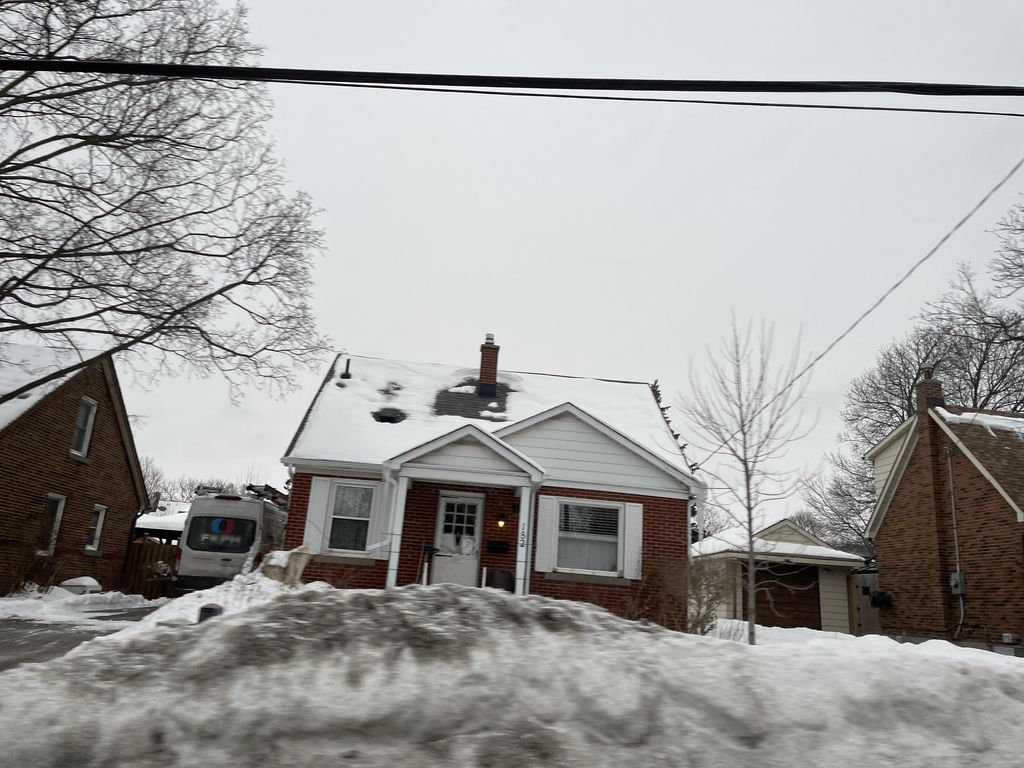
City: kitchener-waterloo